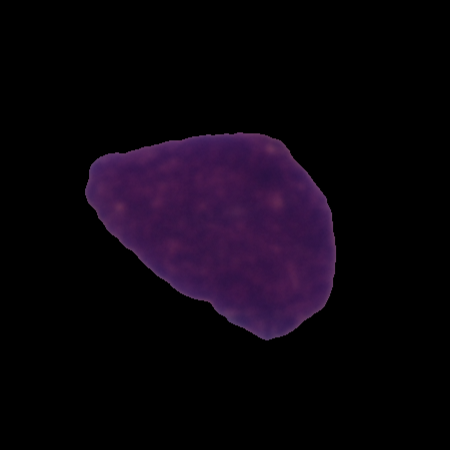
Label: cancer